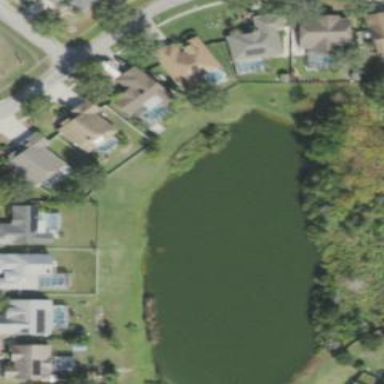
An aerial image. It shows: Pond surrounded by natural water.